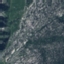
Land use / land cover: HerbaceousVegetation